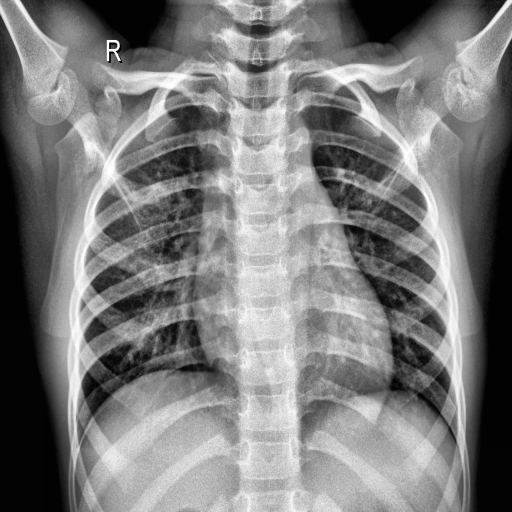
Finding: NORMAL